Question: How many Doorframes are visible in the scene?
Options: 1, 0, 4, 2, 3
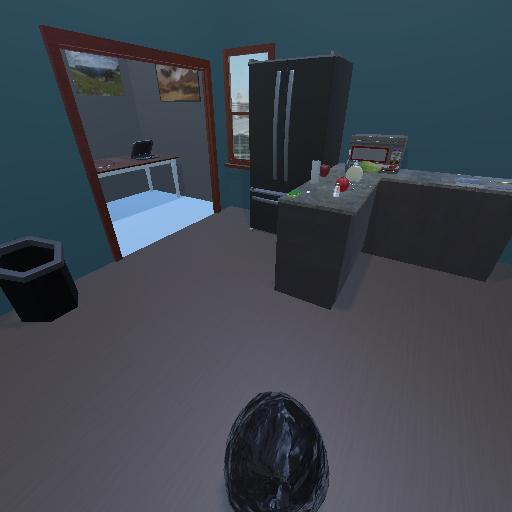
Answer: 1